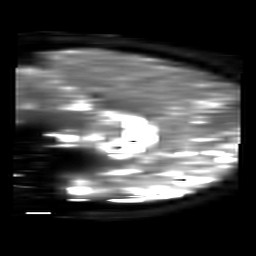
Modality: T2starmap
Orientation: sagittal
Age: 55
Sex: female
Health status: ill